Question: Our ASP.NET Web API 2 application is consumed by mobile applications. Using Azure Application Insights we detected many responses with response code 500(Internal server error) without any Exception associated with them in Application Insights. During debugging session we did not encounter any Exception thrown.
We had a suspicion that this could be caused by client disconnects. After implementing a .net application simulating disconnects, we could replicate this issue even on a clean webapi2 project.
After further investigation we found out, that the result code 500(after the client is disconnected) occurs only when specific conditions are met. The request need to be cancelled on a non GET http operation and before 'ExecuteRequestHandler' asp.net event is reached. On GET requests we cannot replicate this issue, neither on requests which entered or passed the 'ExecuteRequestHandler' event.
Our goal is to filter out client disconnects from logs and focus on real issues.
This issue may be related to <URL>, however the accepted solution does not work, because the disconnect occurs before any DelegatingHandler is reached. We would not use the mentioned solution, because client disconnects is not a Server issue but rather a client. For example in netcore the cancelled requests have response code 0 in logs. Anyway, the client will not see the result nor the result code because it is already gone.
Other <URL>.
We are using the latest version Microsoft.AspNet.WebApi v5.2.7 and the investigation take place only on a development machine with IISExpress.
Including the minimal code to reproduce on clean webapi2 project.
Global.asax.cs
'''
public class WebApiApplication : System.Web.HttpApplication
{
protected void Application_Start()
{
GlobalConfiguration.Configure(WebApiConfig.Register);
}
protected void Application_EndRequest(object sender, EventArgs e)
{
var context = HttpContext.Current;
Debug.WriteLine($"{context.Response.StatusCode}:{context.Response.SubStatusCode}:{context.Request.Path}:{context.Request.Url.AbsoluteUri}");
}
}
'''
HomeController.cs
'''
[RoutePrefix("api/foo")]
public class HomeController : ApiController
{
[Route("bar")]
[HttpPut]
public async Task<IHttpActionResult> Put()
{
await Task.Delay(200);
return Ok();
}
}
'''
> PUT <URL>
On average 1 of 5 cancelled requests end with 500 when cancelled after 10ms. The response code is accessible from Application Insights or Output Window in VS when logged. The client will not receive the response code, because the connection is closed before any response code is returned.
Telemetry from Application Insights

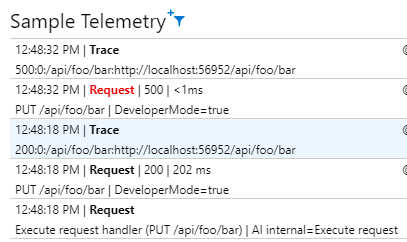
Answer: I am considering this as a bug in .Net Framework. I have written a workaround to end the currently executing request when the specified criterion are met:
- - - 'ExecuteRequestHandler'
'''
public class CancellationHttpModule : IHttpModule
{
public void Init(HttpApplication application)
{
application.OnExecuteRequestStep(OnExecuteRequestStep);
}
private void OnExecuteRequestStep(HttpContextBase context, Action step)
{
if (context.Response.StatusCode != 0
&& context.Response.ClientDisconnectedToken.IsCancellationRequested
&& !context.Response.IsClientConnected
&& (int)context.CurrentNotification < (int)RequestNotification.ExecuteRequestHandler)
{
context.Response.StatusCode = 0;
context.ApplicationInstance.CompleteRequest();
}
step();
}
public void Dispose()
{
}
}
'''
After the handling takes places, status code is changed to zero(just like in .net core) and <URL> in ASP.NET pipeline to 'EndRequest' event. I have tested this implementation on production for a month and did not find requests resulting into 500 without a corresponding Exception record in logs.